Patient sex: F
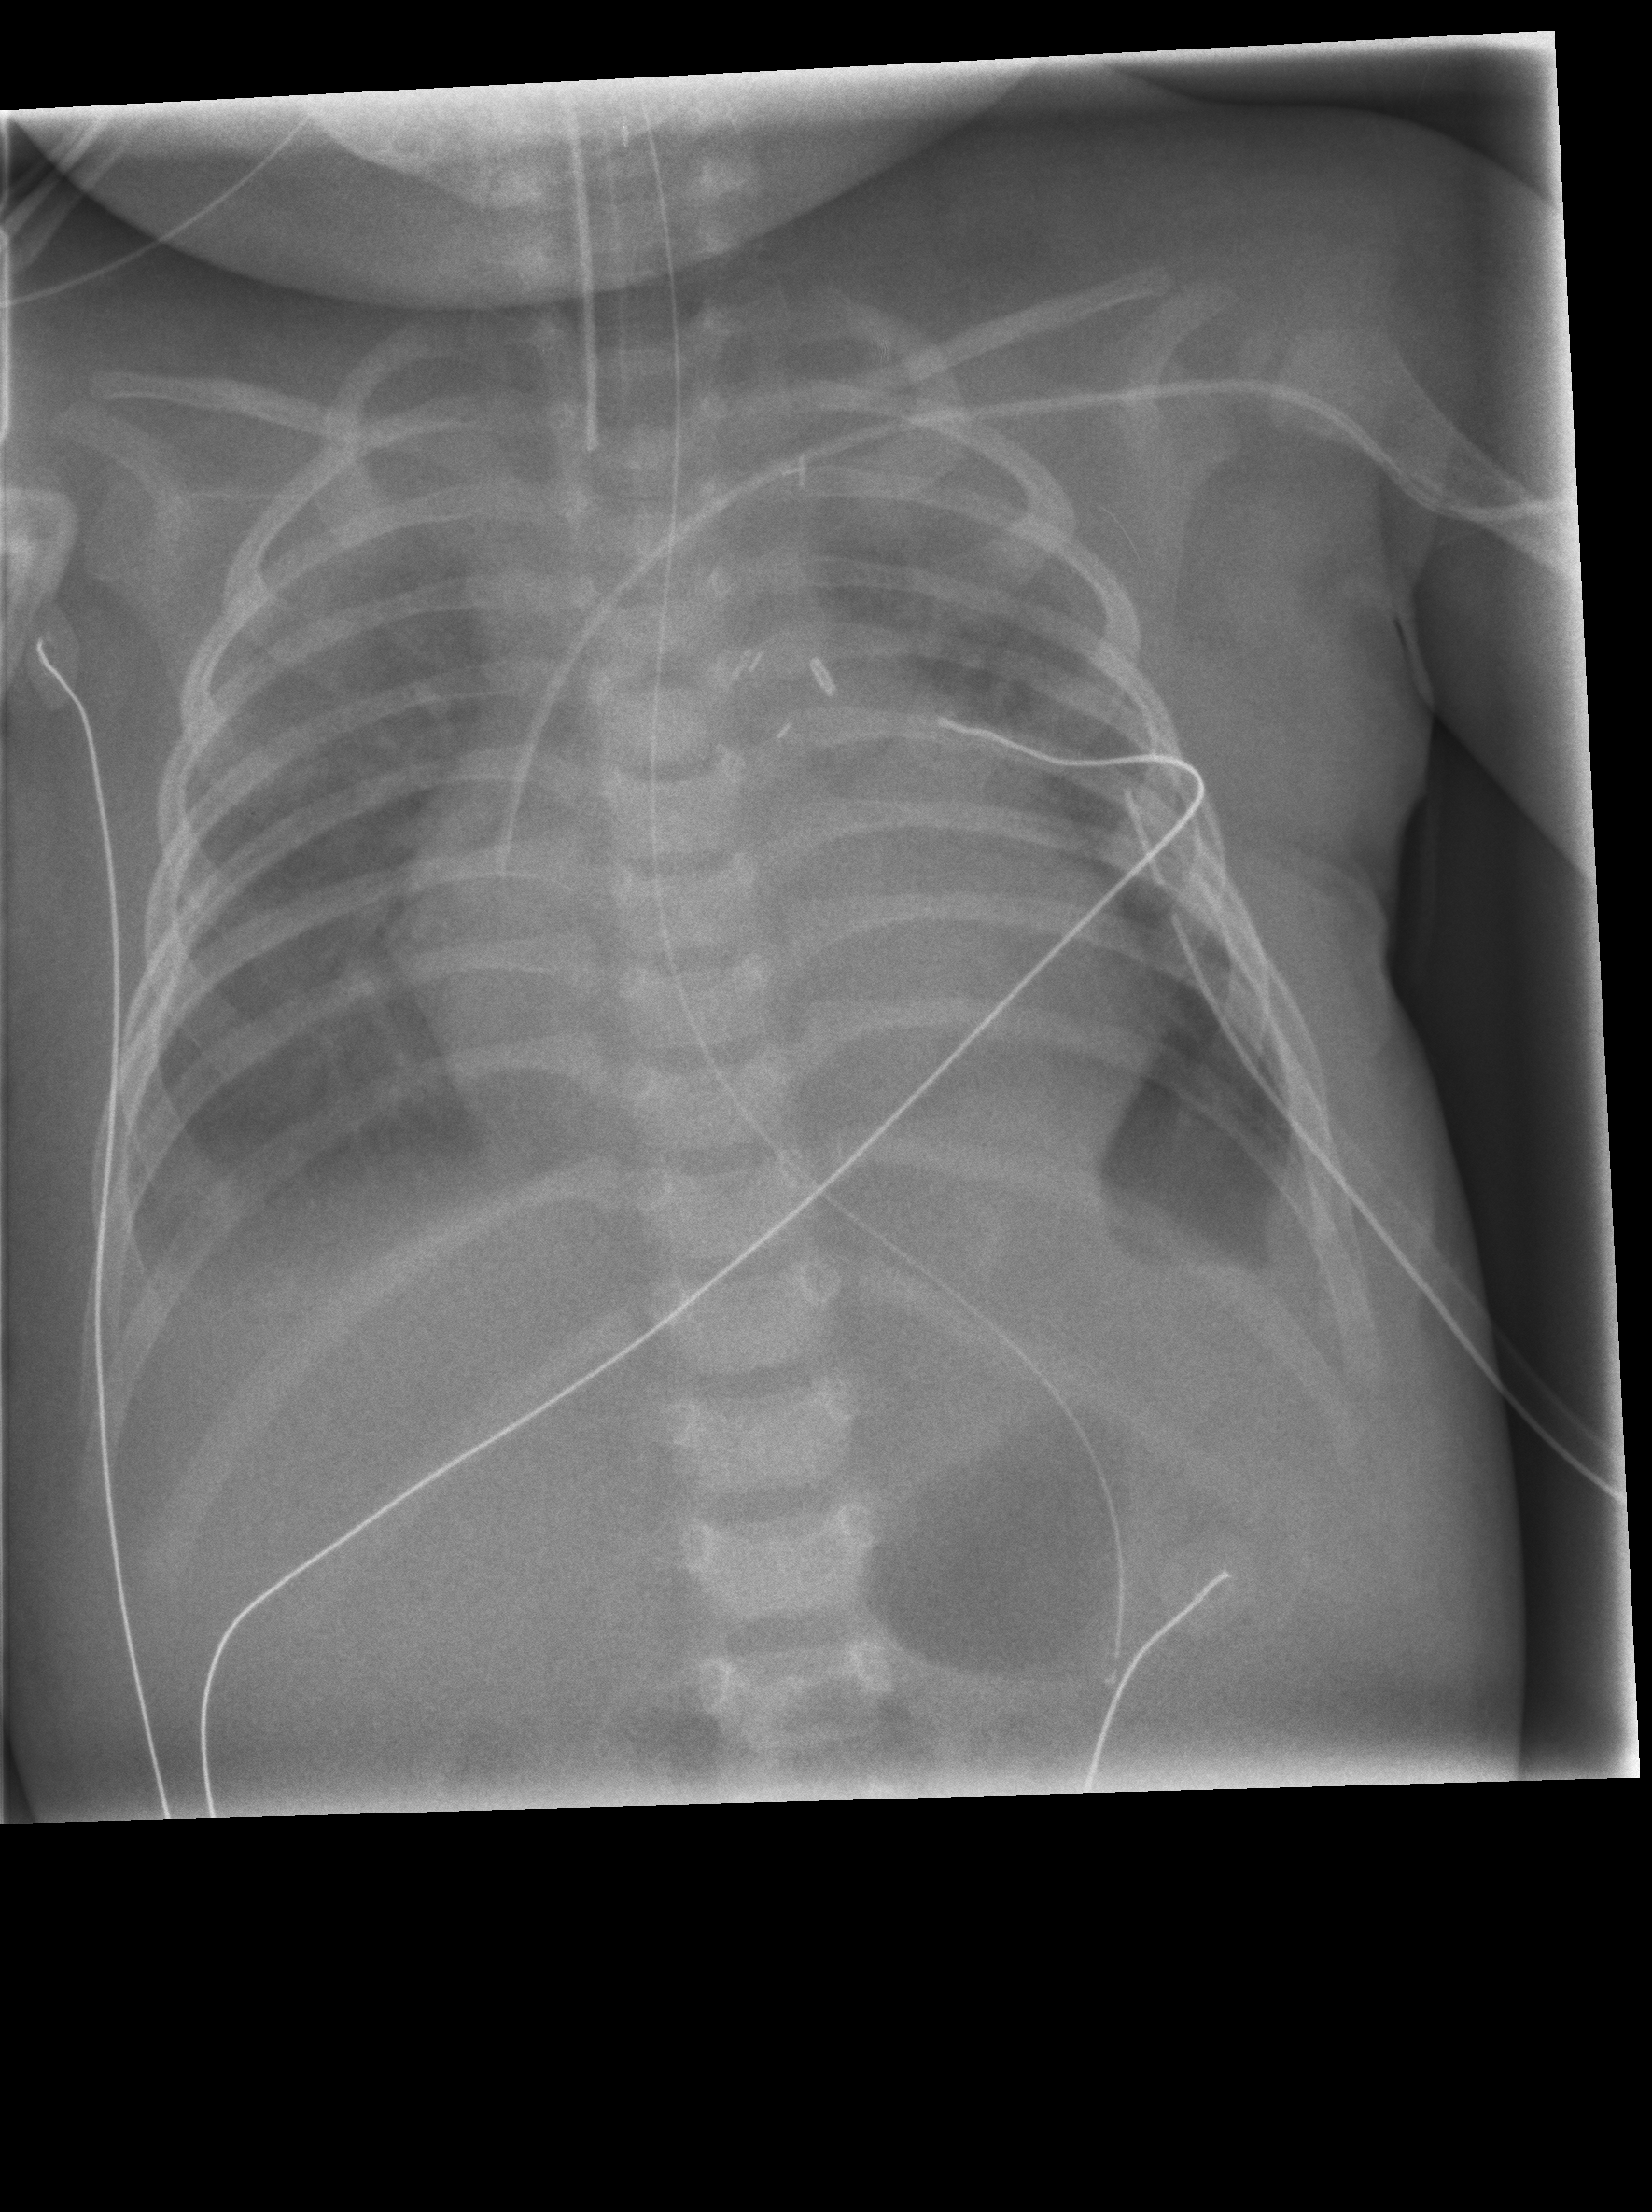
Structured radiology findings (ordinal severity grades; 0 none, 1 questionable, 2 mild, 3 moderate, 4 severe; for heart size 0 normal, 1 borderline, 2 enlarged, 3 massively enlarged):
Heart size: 2
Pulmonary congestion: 2
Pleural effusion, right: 3
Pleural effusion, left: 3
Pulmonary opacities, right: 2
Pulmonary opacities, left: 2
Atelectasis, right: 0
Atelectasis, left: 3